Interaction volume radius: 10 \u00c5
Interaction volume height: 15 \u00c5
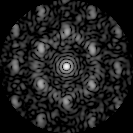
Disorder parameter: 0.5747